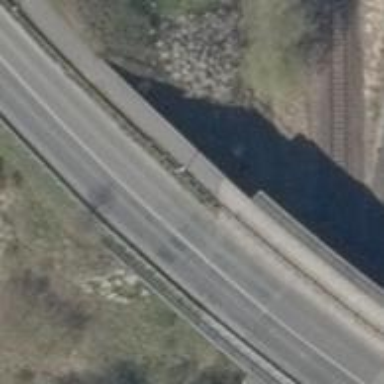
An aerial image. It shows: Asphalt cycleway on bridge.